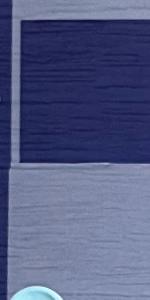
Label: Empty